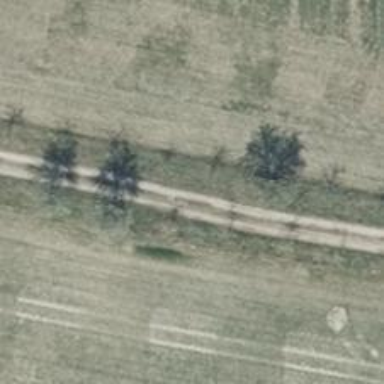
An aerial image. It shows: Row of deciduous broadleaved trees.